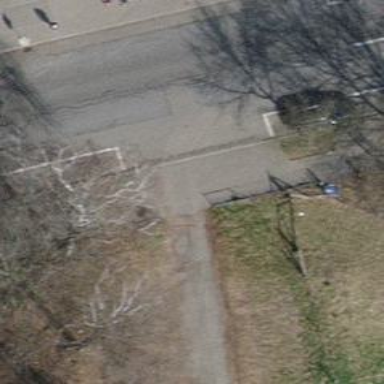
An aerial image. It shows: Asphalt driveway used as service road.